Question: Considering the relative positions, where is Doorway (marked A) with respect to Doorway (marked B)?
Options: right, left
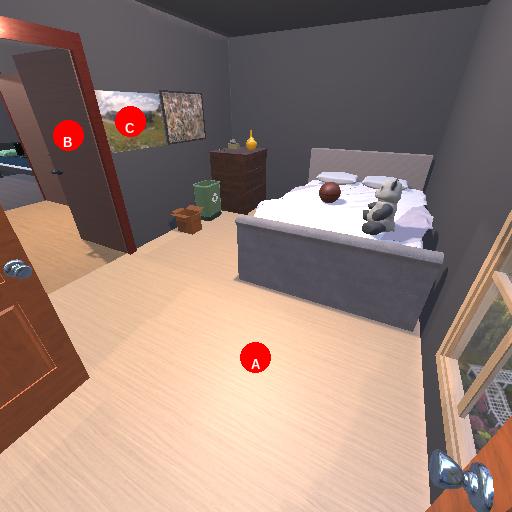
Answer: right